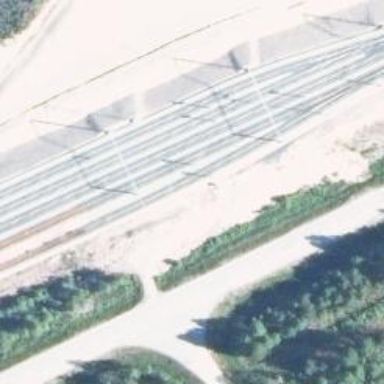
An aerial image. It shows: Railway with continuous electrified contact line.